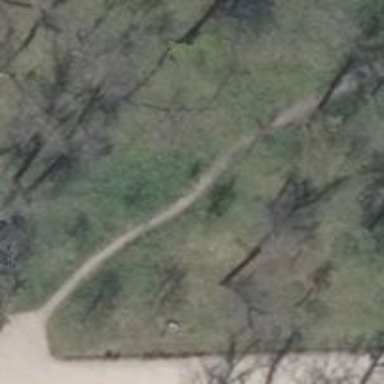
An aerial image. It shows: Footway with ground surface.